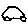
Label: car